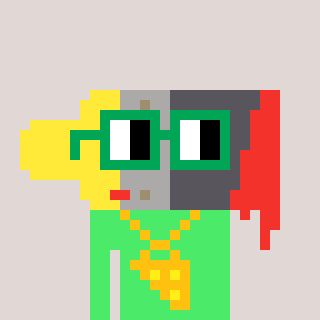
a pixel art character with square green glasses, a paintbrush-shaped head and a teal-colored body on a warm background